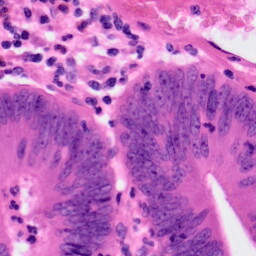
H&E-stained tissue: Colon